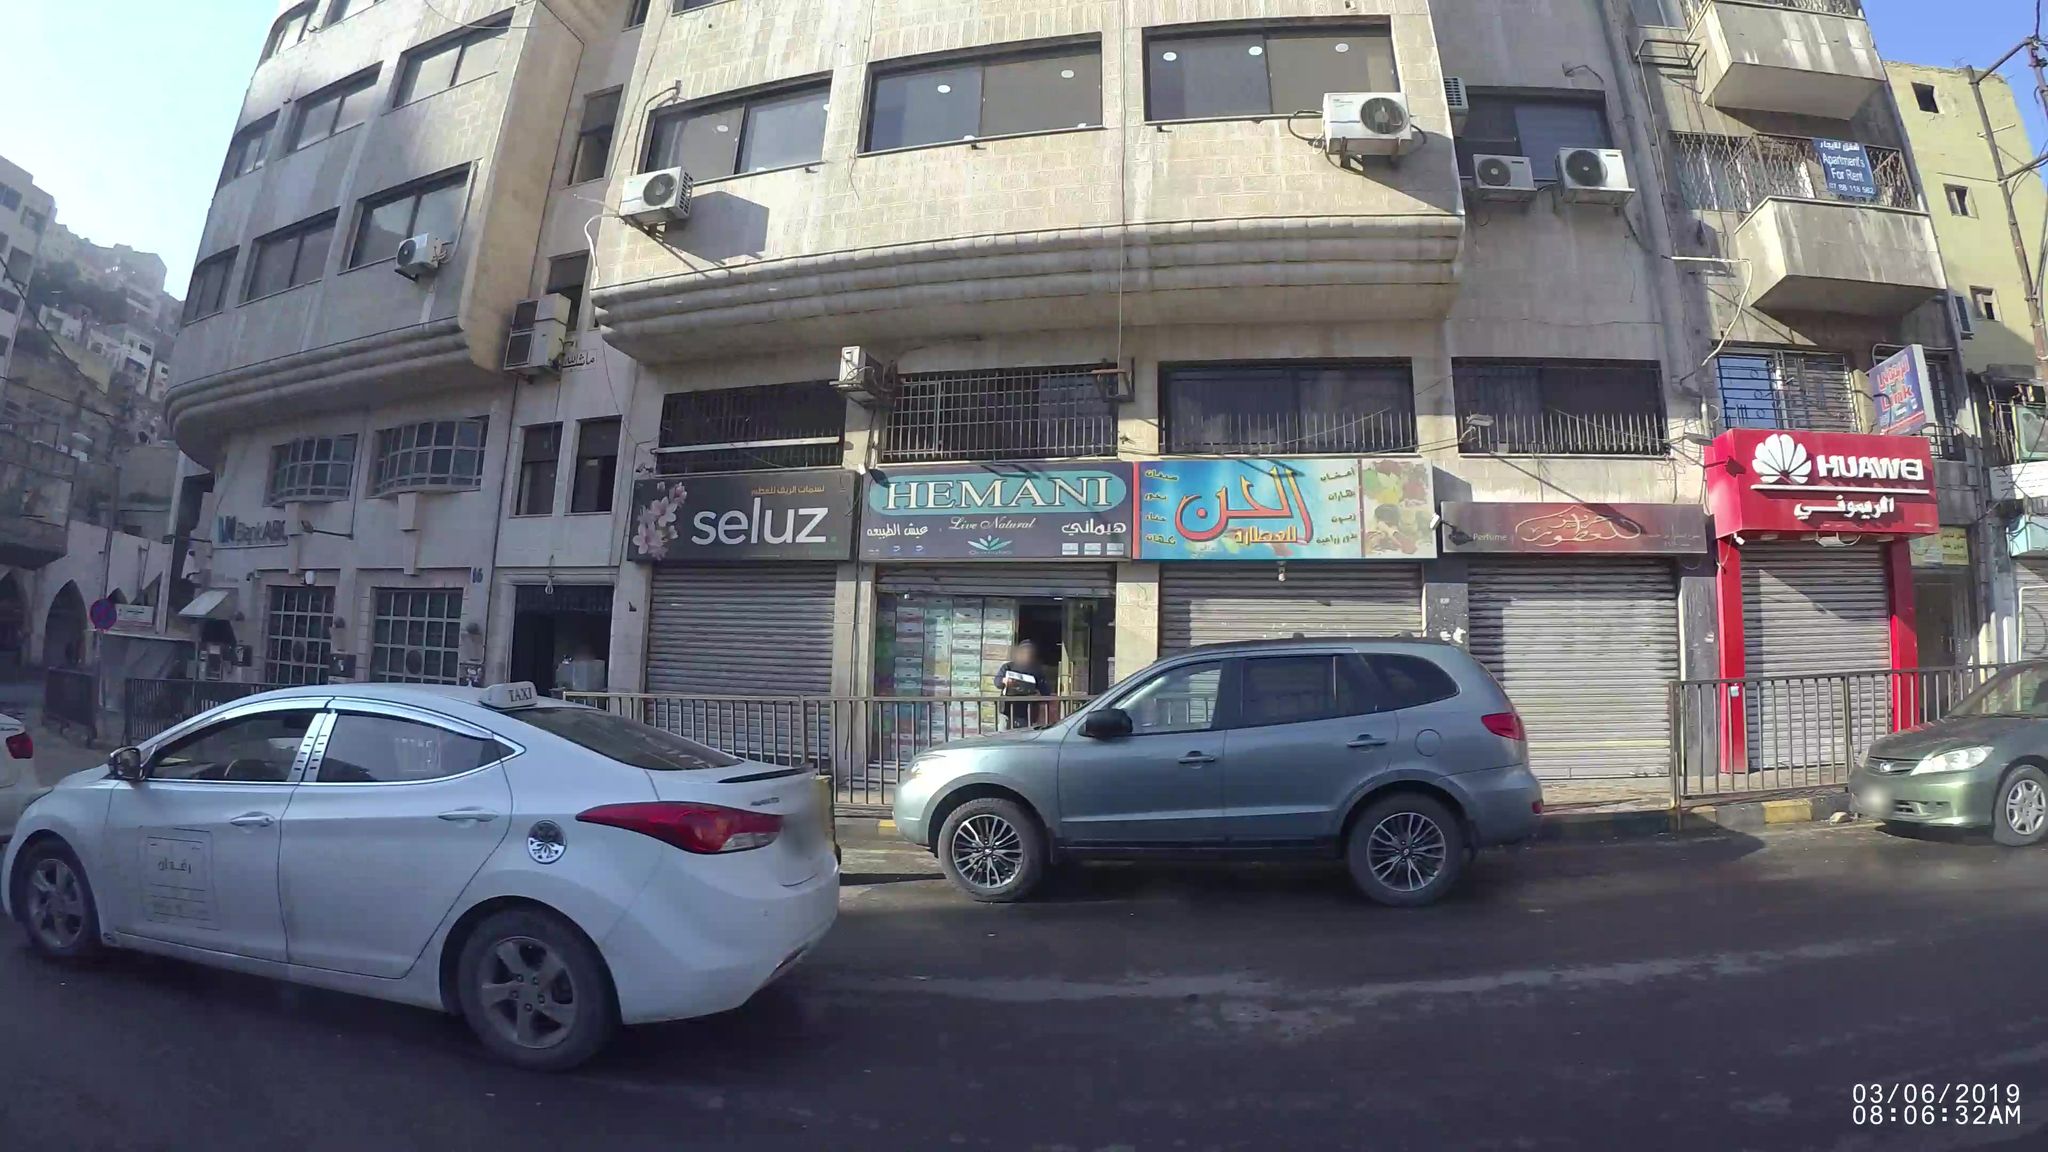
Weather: snowy
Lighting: day
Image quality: good
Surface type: walking surface
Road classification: primary_link, secondary
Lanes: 2
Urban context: urban centre
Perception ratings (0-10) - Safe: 2.39, Lively: 4.68, Beautiful: 3.34, Boring: 2.24, Depressing: 5.28, Wealthy: 2.23